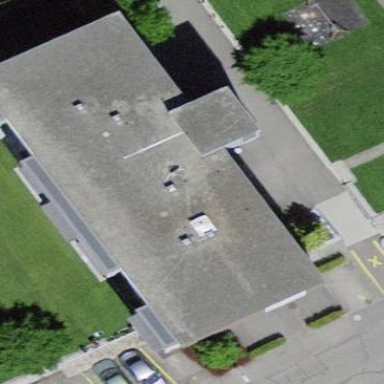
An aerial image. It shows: Flat-roofed building.